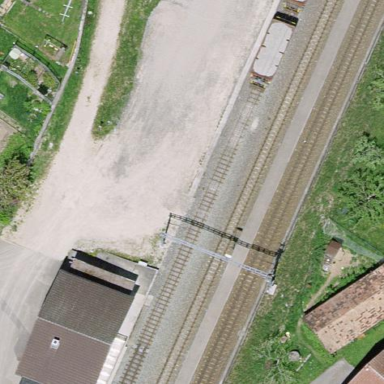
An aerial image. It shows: Platform at public transport station with shelter.